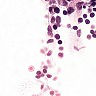
Metastatic tissue present: no